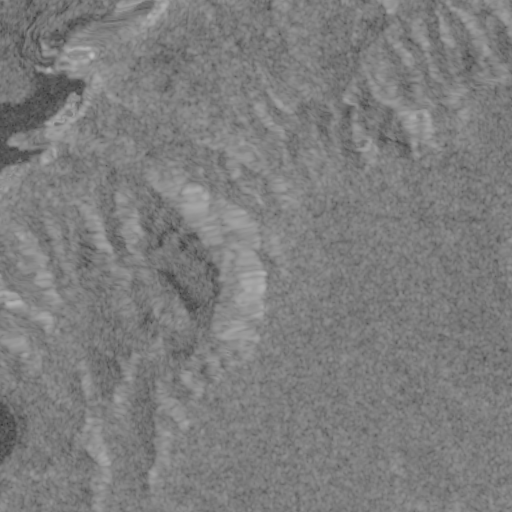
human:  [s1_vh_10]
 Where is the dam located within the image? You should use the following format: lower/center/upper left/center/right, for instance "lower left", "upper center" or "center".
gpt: The dam is located in the upper left of the image.
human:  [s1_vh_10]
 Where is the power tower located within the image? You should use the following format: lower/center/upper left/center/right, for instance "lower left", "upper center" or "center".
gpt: The power tower is located in the upper left of the image.
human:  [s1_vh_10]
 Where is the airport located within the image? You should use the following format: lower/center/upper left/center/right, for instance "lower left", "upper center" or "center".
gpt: There is no airport in the image.

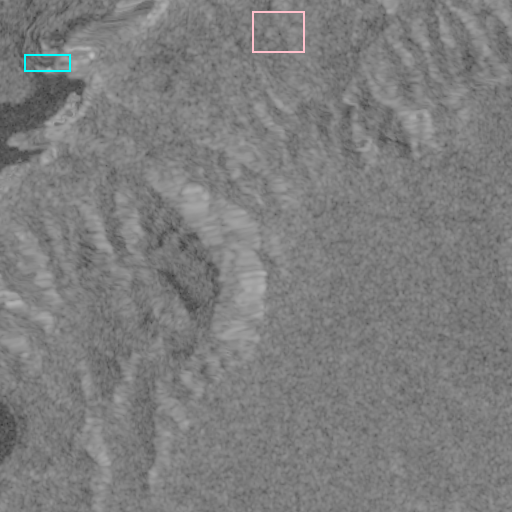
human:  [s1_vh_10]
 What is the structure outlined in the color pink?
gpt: The structure outlined in pink is a crop field.
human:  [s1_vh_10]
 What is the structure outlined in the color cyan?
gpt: The structure outlined in cyan is a dam.
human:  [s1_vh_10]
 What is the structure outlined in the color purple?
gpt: There is no purple outline.